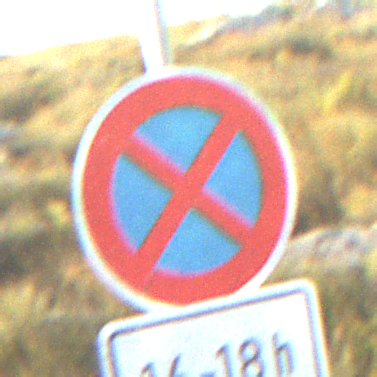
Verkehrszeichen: AbsolutesHalteverbot
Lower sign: ZeitangabenOhneBeschraenkungAufWochentage1
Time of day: SunriseSunset
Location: Outdoor (Nature)
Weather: PartlyCloudy
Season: NotSpecified
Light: Natural